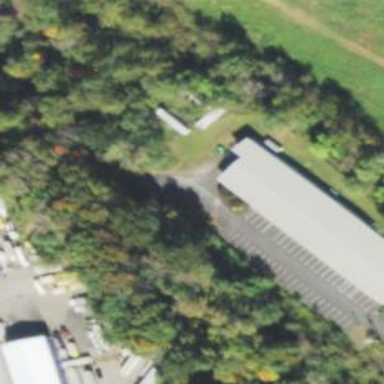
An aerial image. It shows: Industrial building.